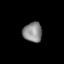
Tissue: skin
Cell type: Epithelial cells
Senescence score: 0.2445
Nuclear area (px): 372
Mean DAPI intensity: 137.801